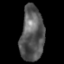
Tissue: lung
Cell type: Others
Senescence score: 0.1992
Nuclear area (px): 1255
Mean DAPI intensity: 88.468